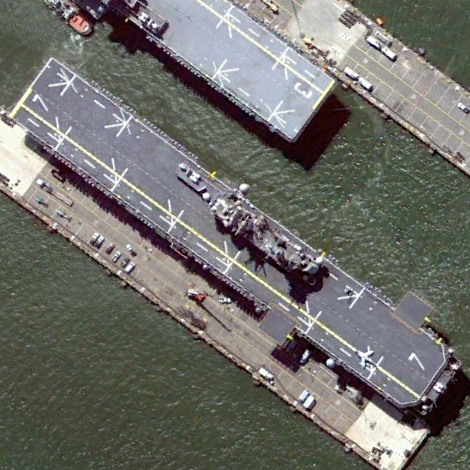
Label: assault